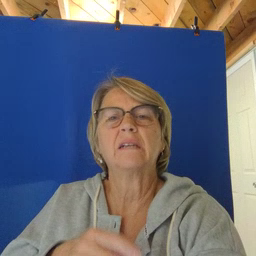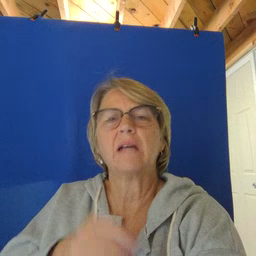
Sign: hate